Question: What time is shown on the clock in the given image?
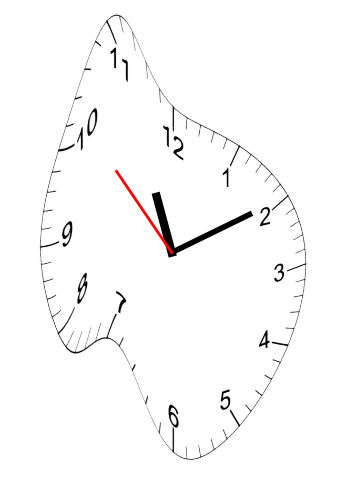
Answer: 11:09:52